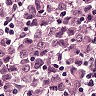
Metastatic tissue present: yes